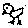
Label: bird